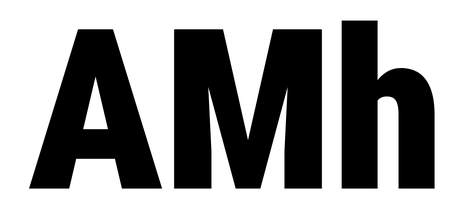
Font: Roboto_Condensed_Black